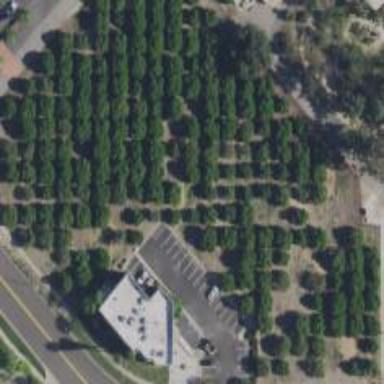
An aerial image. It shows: Orange orchard with rows of vibrant orange trees.